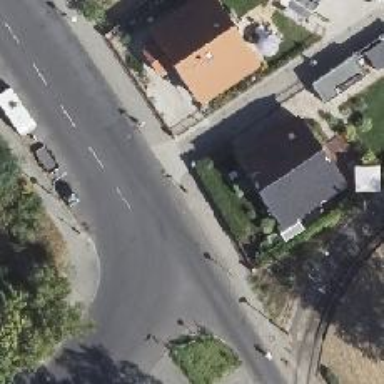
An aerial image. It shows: Sidewalk along the footway.